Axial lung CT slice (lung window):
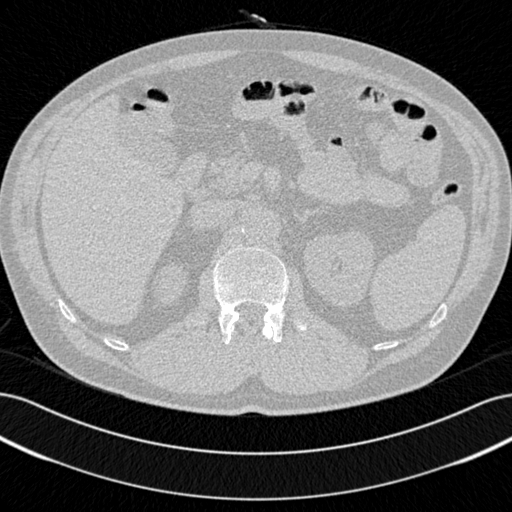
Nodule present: no